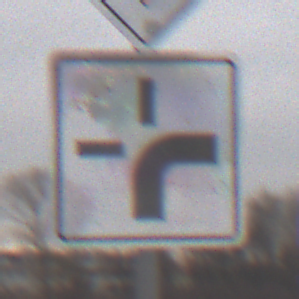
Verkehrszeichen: VerlaufVorfahrtsstrasse3
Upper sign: Vorfahrtsstrasse
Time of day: Midday
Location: Outdoor (RoadRail)
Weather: Overcast
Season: NotSpecified
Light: Natural